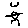
Label: square